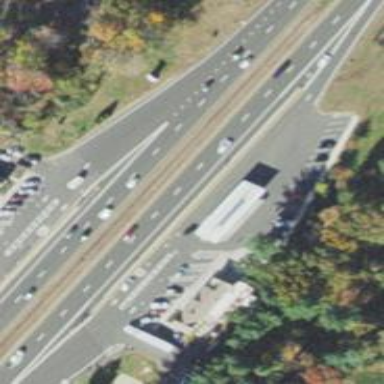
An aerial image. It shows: Rest area on the road.